Question: I want to enable "edit" mode for some elements in selected tab, the problem is
if im using edit btn in appBar menu i enable edit mode for all the tabs not just selected.
When user select tab and click edit from appBar i want to switch view to edit mode for that tab only ,and on save to switch back. If user quit in the middle of editing by clicking other tab or swipe, i want to show non editing tabs again.
Im calling this fro edit btn.
'''
void _editModeCall(String u) {
setState(() {
_editMode = true;
});
}
'''
Than i got five tabs like this:
'''
firstTab(){
if(_editMode){
return _editmodeView();
}else{
return _defoultView();
}
}
'''
And on save btn aim switching bool _editMode,, that is working but this way i enable "editMode" on all tabs not just selected.
How to get index or someother way to know on witch tab are user and enable edit view just for that tab?

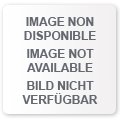
Answer: You can use the 'TabController' class for this. You can create a new 'TabBar' Widget and append a 'TabController' to it:
'''
_tabController = new TabController(length: 3, vsync: this);
TabBar(controller: _tabController);
'''
Then to get the current index, call '_tabController.index'. Then use a 'setState()' call and change the 'State' of only the visible 'TabBarView' page.
Reference: <URL>